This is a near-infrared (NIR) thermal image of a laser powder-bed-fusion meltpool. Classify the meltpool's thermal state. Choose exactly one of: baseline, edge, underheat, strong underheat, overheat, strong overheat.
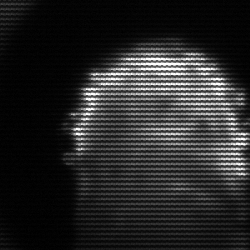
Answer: baseline